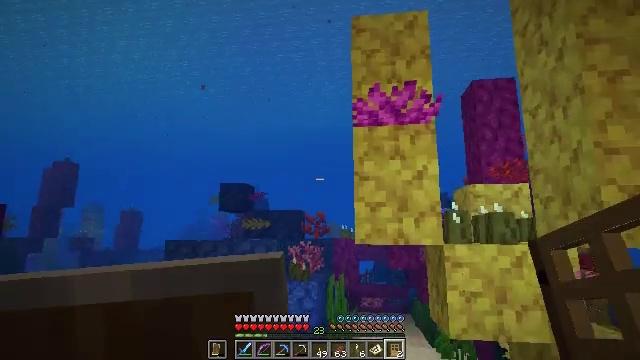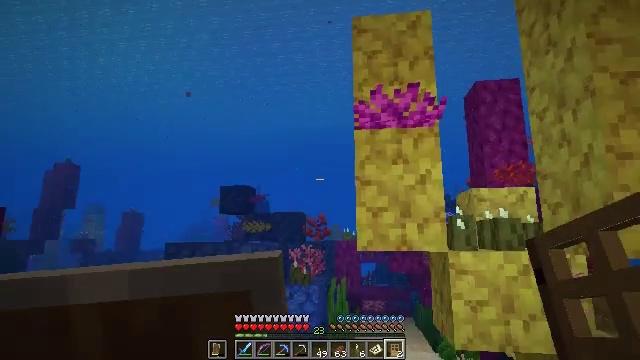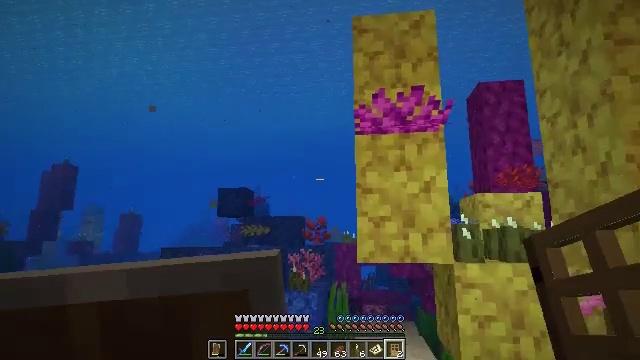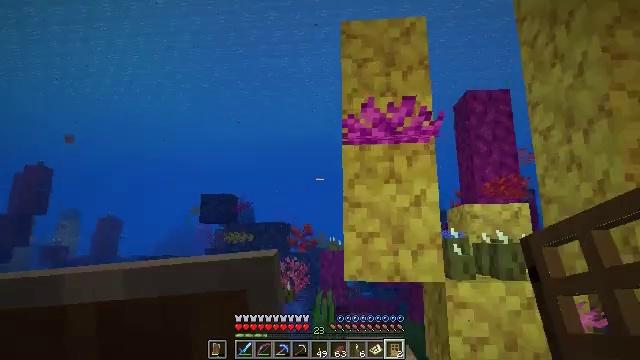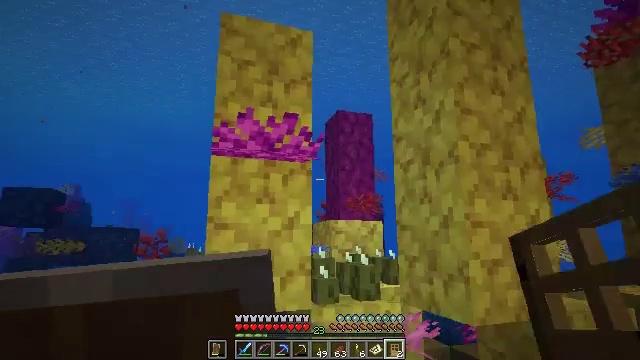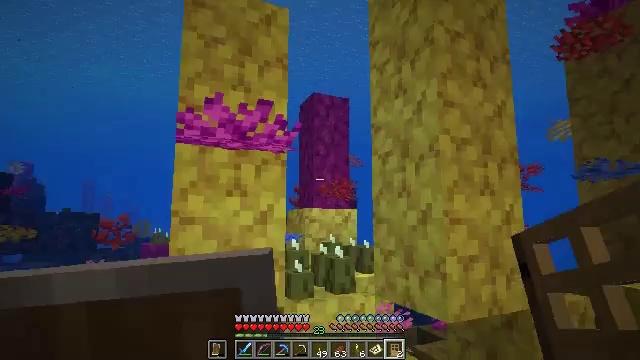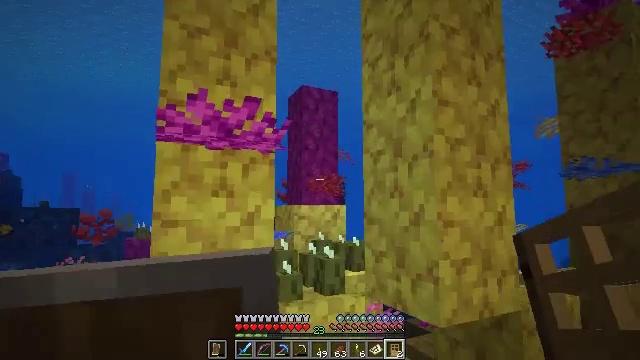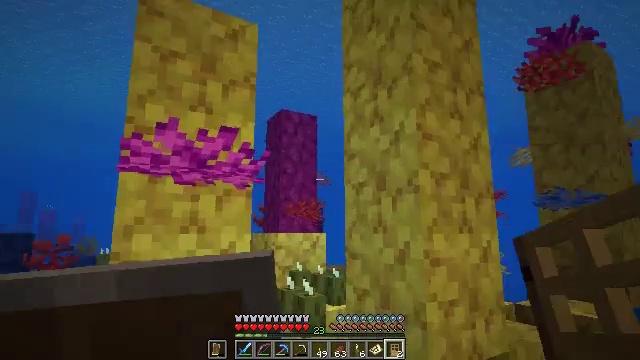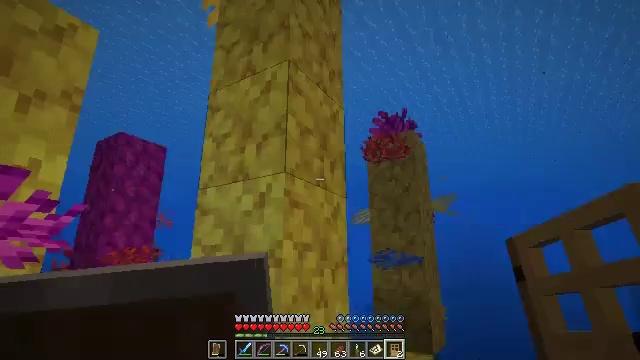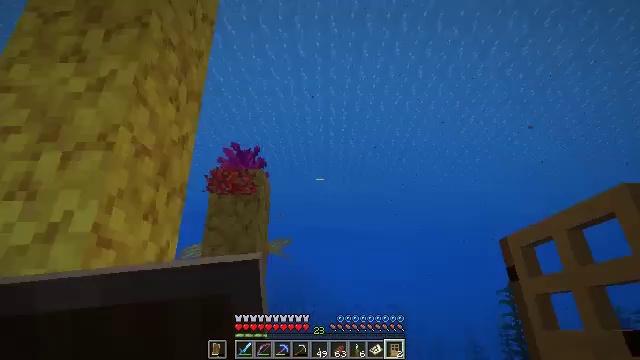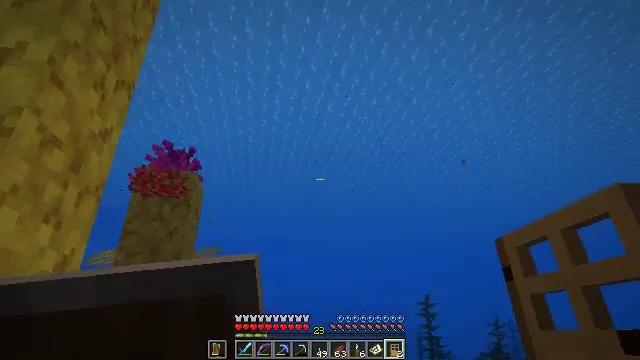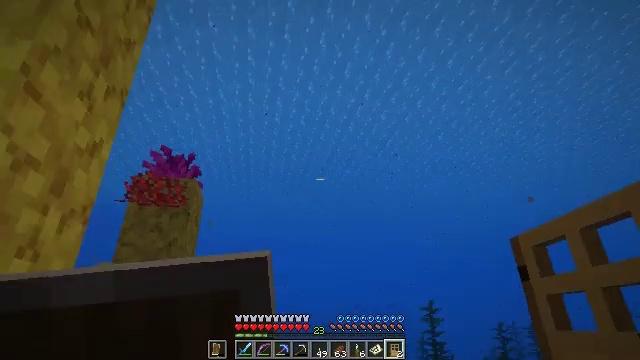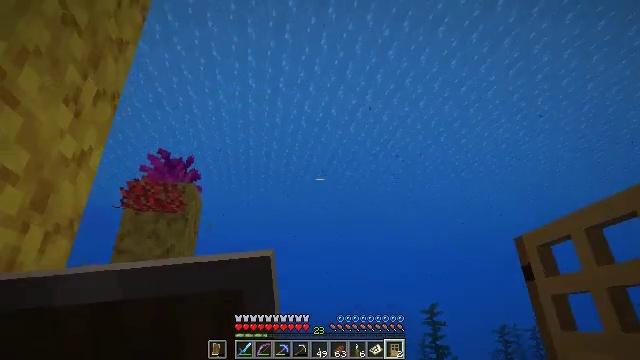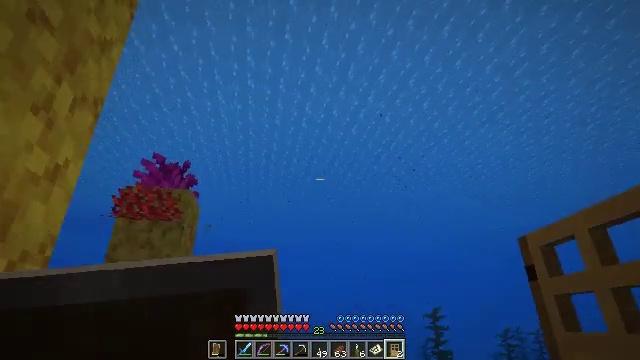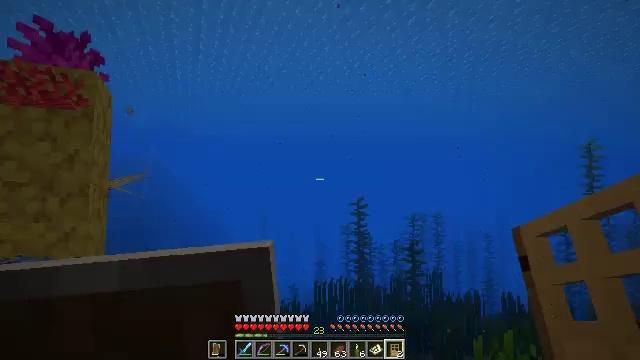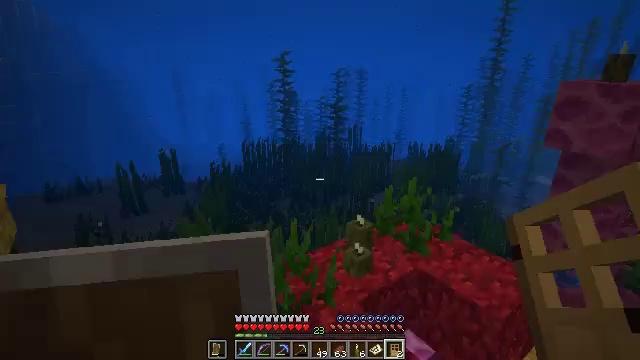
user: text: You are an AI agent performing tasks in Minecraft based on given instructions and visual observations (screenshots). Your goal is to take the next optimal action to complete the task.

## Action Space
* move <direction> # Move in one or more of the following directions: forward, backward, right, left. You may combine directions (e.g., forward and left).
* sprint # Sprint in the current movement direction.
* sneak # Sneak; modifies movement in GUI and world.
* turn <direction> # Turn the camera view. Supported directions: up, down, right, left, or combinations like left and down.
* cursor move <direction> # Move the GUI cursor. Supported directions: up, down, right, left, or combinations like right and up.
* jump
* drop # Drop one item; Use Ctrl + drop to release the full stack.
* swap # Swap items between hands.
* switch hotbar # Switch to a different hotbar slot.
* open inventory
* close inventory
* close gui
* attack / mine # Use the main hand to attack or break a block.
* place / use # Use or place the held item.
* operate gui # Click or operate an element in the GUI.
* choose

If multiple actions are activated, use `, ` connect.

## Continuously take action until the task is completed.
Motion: motion action
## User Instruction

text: Gather sea pickles from coral reefs.
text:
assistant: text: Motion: move forward, jump
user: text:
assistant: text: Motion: move forward, jump
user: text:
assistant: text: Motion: move forward, turn right, jump
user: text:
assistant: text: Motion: move forward, turn right, jump
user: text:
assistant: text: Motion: move forward, turn right and down, jump
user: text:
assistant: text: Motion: move forward, turn right and down, jump
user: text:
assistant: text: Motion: move forward, turn right and up, jump
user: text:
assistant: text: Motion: move forward, turn right and up, jump
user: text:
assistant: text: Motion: move forward, turn right and up, jump
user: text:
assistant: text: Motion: move forward, turn right and up, jump
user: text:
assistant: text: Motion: move forward, jump
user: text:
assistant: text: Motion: move forward, jump
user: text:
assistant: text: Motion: move forward, jump
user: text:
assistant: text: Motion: move forward, turn right and down, jump
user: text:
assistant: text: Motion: move forward, turn right and down, jump
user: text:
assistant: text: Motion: move forward, turn right and down, jump
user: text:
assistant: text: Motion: move forward, turn right and down, jump
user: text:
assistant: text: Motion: move forward, turn right, jump
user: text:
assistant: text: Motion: move forward, jump
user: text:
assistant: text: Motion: move forward, turn right, jump
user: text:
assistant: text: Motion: move forward, turn left and down
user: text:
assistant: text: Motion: move forward, turn left and down
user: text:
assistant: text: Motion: move forward, turn left
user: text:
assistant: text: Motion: move forward, turn down
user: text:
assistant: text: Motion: move forward, sneak, turn right and down
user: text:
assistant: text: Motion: move forward, sneak
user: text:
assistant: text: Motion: move forward, sneak, turn left and down
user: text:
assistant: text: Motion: move forward, sneak, turn left and down
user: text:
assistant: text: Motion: move forward, sneak, turn up
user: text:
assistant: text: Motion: move forward, sneak, turn left and up